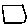
Label: square